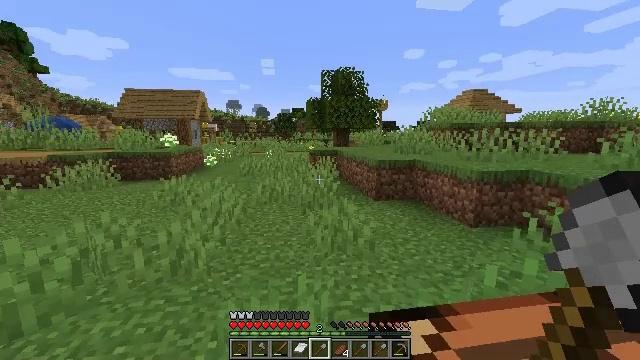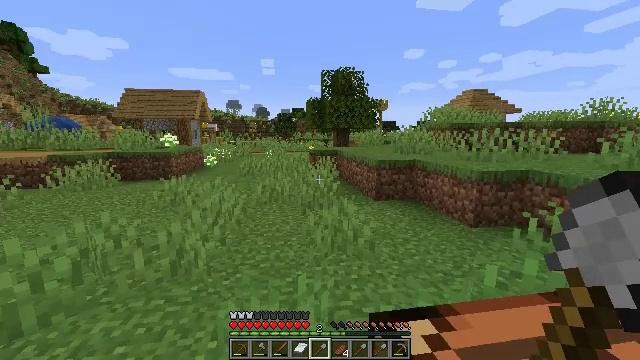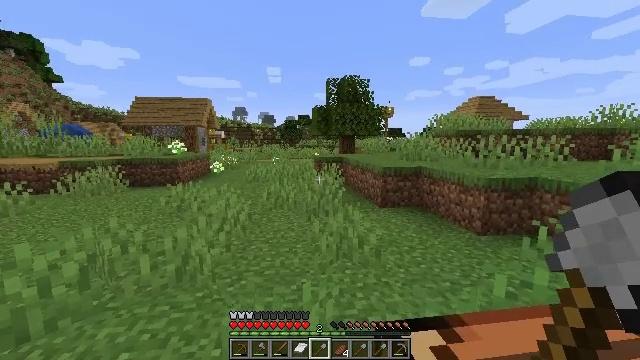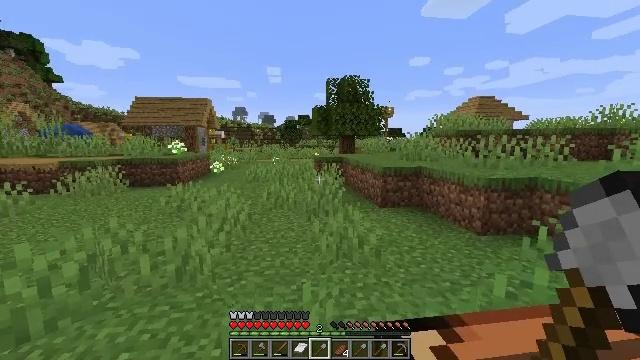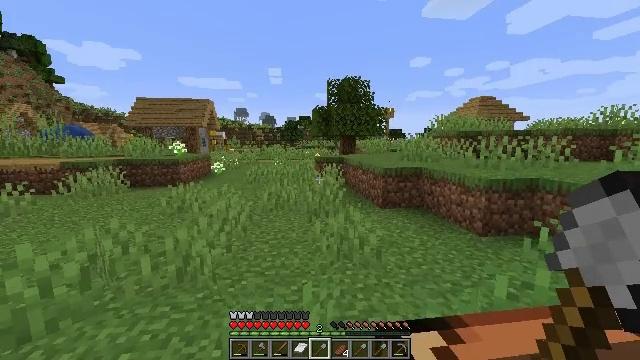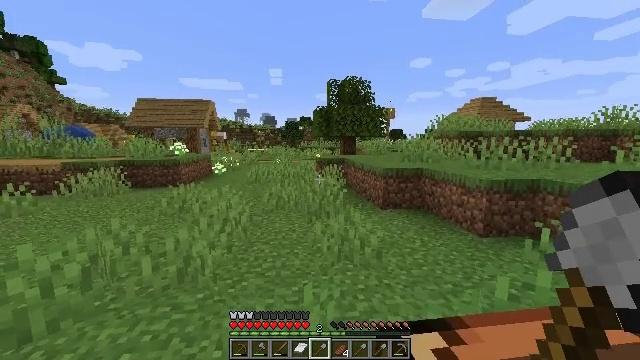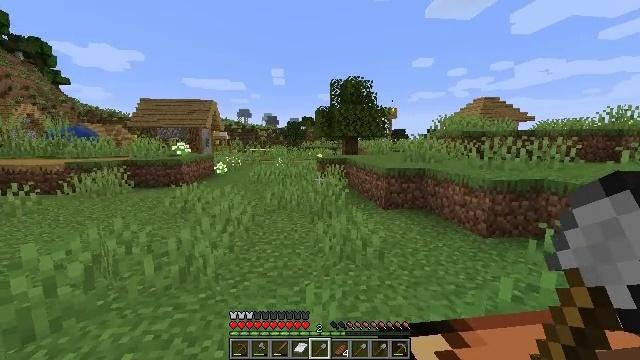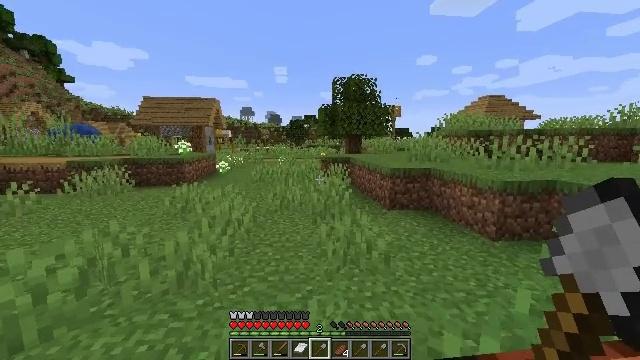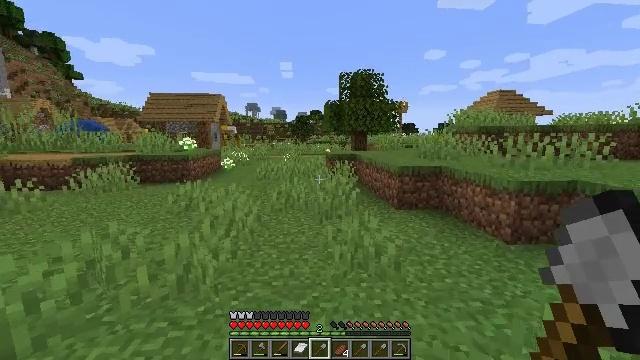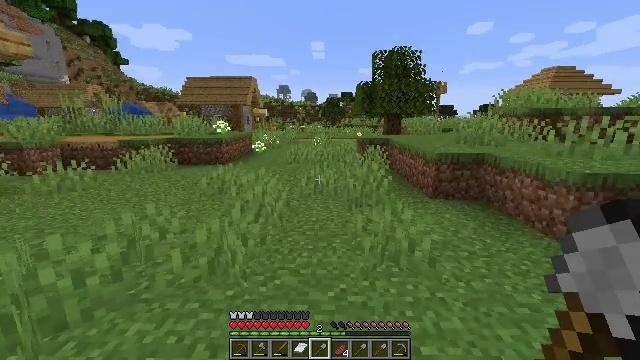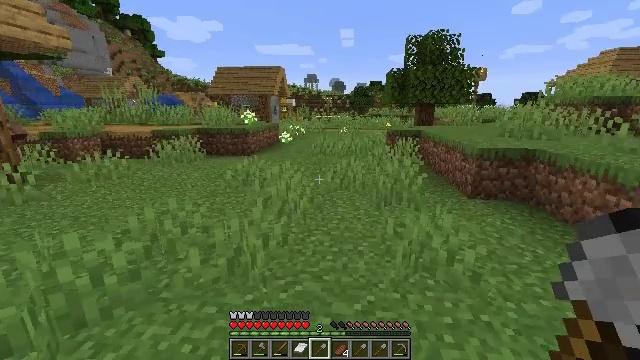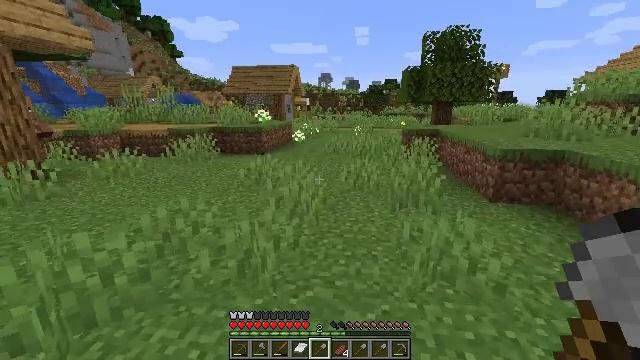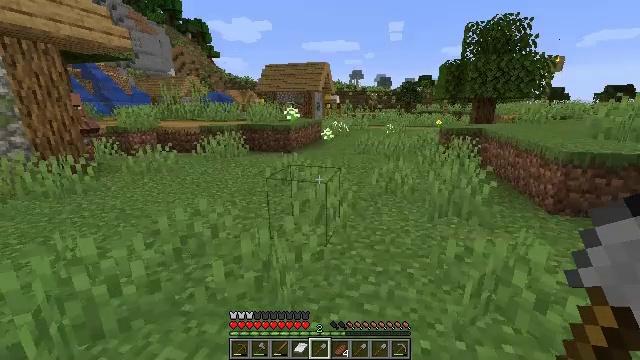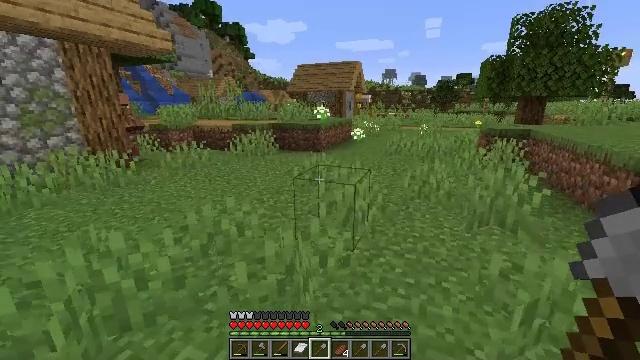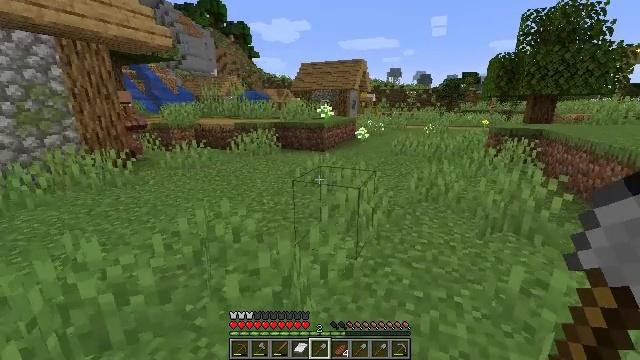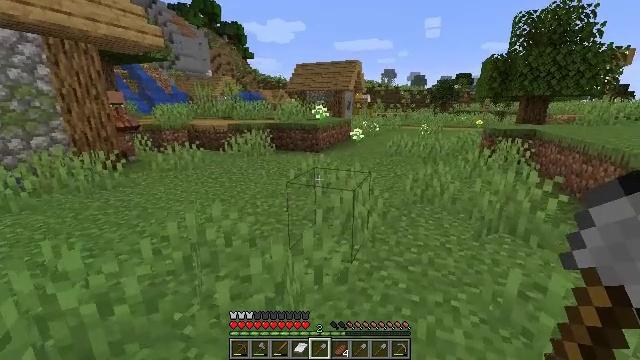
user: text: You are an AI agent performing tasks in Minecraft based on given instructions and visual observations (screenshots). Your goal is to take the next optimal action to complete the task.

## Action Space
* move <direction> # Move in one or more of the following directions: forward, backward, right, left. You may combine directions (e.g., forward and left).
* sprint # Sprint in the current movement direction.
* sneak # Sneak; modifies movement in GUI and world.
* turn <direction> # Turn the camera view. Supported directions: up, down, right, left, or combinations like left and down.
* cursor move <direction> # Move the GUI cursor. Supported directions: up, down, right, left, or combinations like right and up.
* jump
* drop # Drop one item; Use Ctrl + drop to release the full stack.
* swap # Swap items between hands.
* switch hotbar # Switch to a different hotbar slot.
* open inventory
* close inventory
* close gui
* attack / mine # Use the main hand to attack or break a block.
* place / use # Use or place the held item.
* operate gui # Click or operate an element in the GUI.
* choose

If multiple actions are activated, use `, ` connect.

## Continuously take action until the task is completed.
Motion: motion action
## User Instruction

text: Break the grass block.
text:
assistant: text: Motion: no_op
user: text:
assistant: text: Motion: turn left and up
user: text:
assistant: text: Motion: no_op
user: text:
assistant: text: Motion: no_op
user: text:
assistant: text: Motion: no_op
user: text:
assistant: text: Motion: move forward
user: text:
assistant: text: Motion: move forward
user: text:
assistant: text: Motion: move forward, turn left
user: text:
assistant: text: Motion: move forward, turn left and down
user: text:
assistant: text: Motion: move forward, turn left and down
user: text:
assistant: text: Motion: move forward, turn left
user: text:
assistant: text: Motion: move forward, turn left
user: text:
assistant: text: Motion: move forward, turn left
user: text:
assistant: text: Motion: no_op
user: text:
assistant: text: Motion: turn right
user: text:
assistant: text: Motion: turn right
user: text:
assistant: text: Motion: no_op
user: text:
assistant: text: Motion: no_op
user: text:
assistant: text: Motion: no_op
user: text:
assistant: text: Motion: no_op
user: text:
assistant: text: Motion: no_op
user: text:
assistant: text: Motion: no_op
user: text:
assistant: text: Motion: no_op
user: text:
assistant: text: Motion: no_op
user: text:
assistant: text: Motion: no_op
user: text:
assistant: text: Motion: no_op
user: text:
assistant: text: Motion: no_op
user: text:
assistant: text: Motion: no_op
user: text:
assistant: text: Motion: no_op
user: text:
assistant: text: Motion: no_op